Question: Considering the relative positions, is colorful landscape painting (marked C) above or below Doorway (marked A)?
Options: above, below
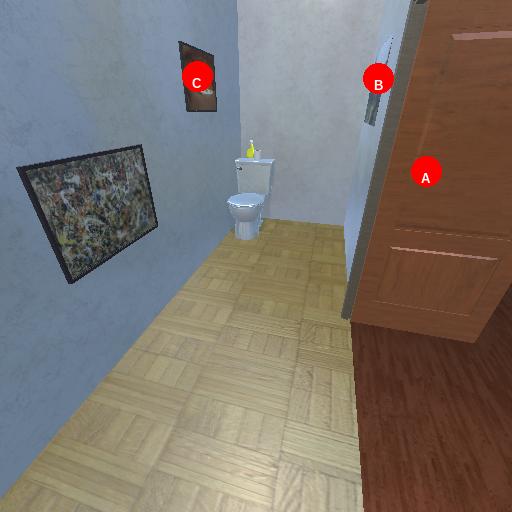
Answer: above